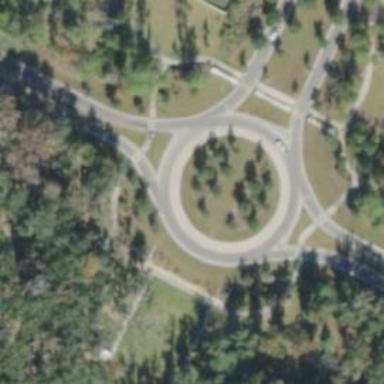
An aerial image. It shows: Secondary road with asphalt surface leading to roundabout.